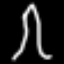
Label: The Eiffel Tower